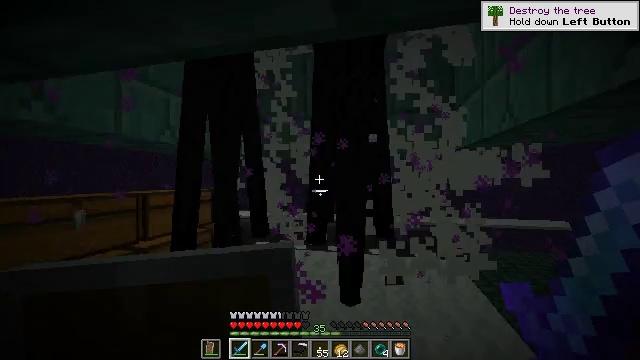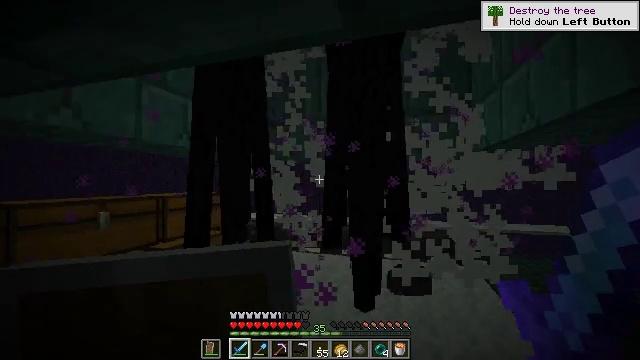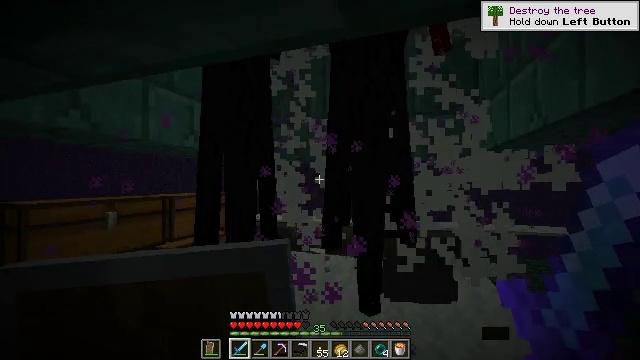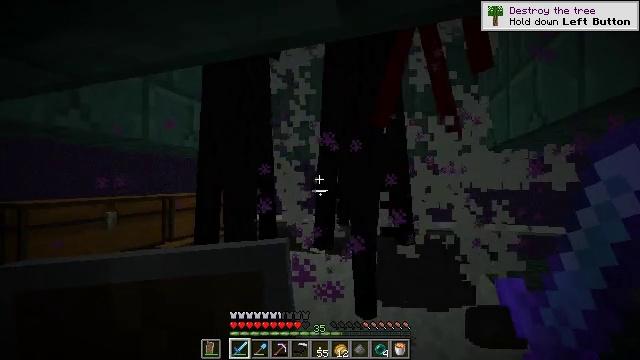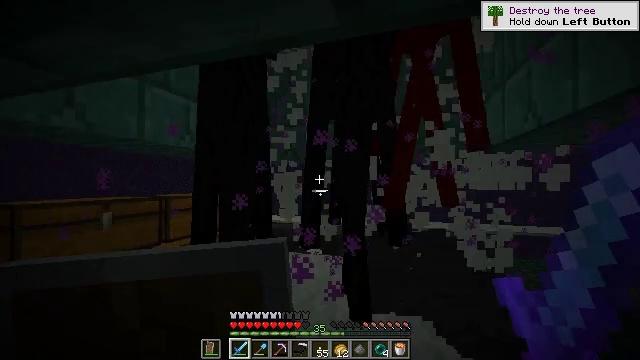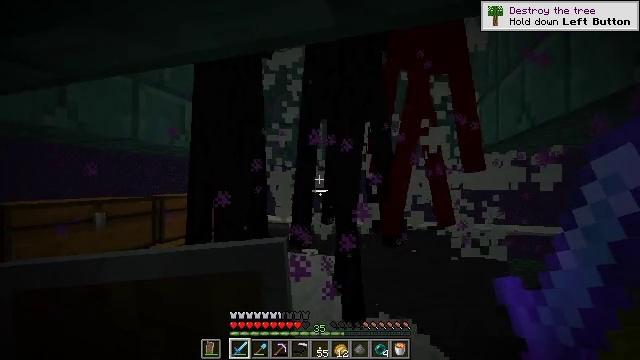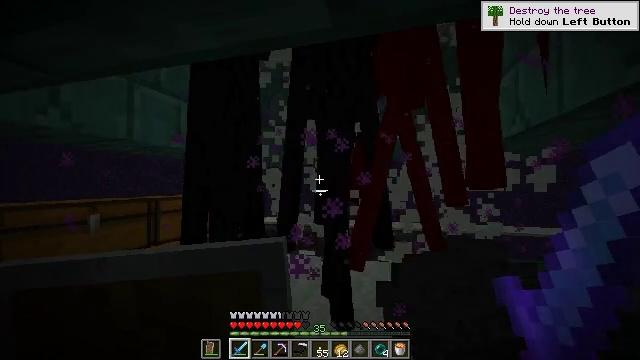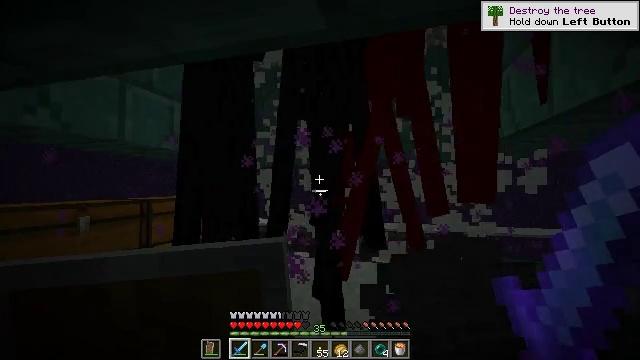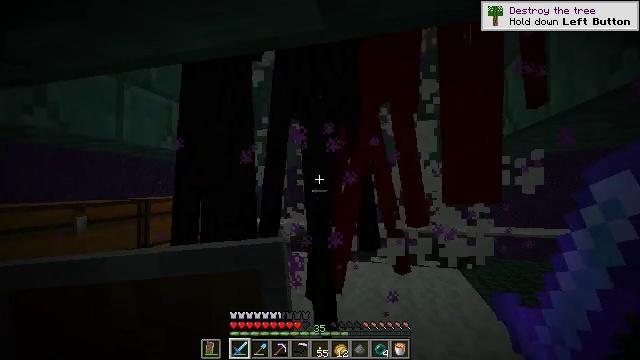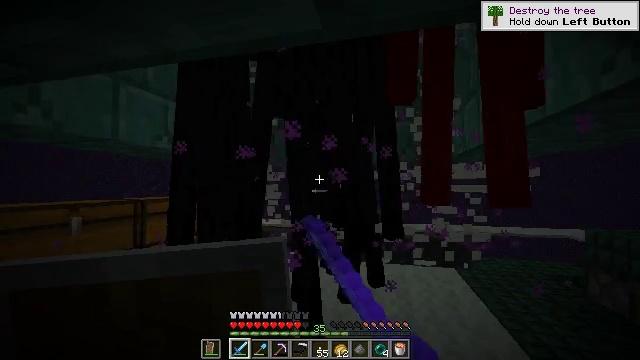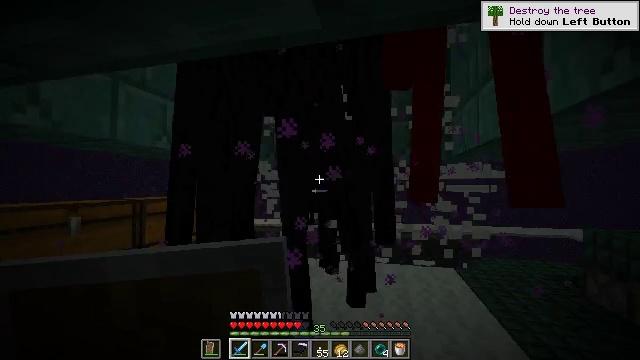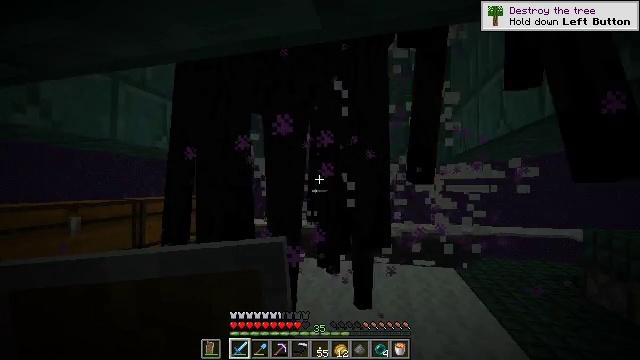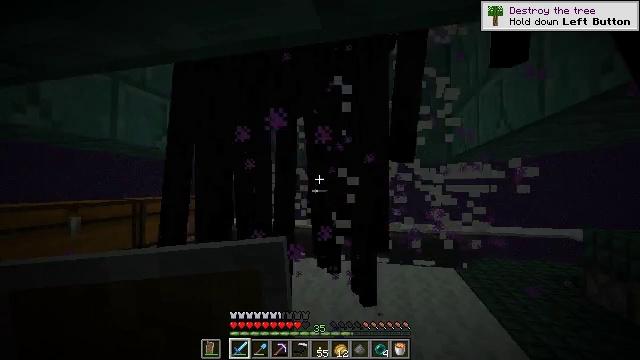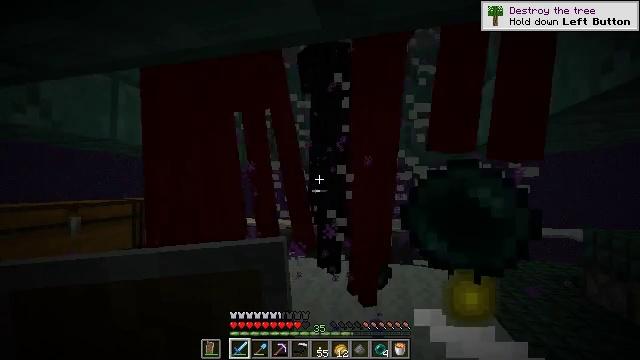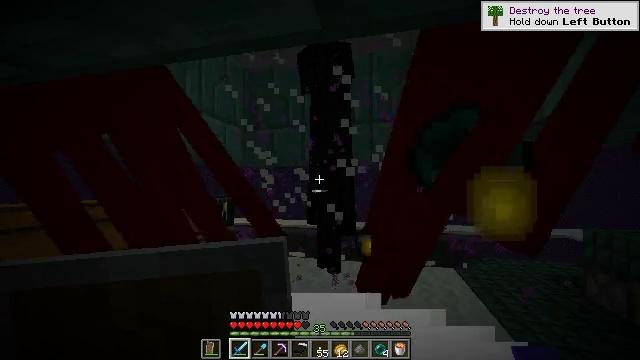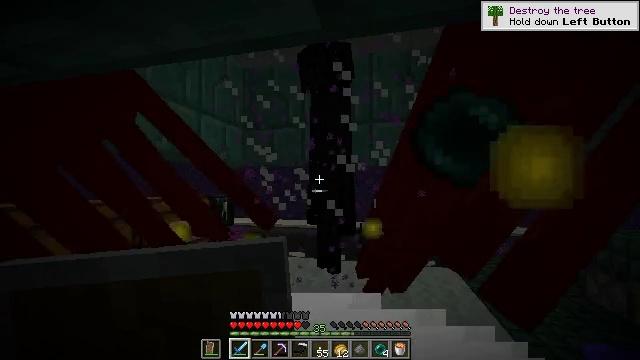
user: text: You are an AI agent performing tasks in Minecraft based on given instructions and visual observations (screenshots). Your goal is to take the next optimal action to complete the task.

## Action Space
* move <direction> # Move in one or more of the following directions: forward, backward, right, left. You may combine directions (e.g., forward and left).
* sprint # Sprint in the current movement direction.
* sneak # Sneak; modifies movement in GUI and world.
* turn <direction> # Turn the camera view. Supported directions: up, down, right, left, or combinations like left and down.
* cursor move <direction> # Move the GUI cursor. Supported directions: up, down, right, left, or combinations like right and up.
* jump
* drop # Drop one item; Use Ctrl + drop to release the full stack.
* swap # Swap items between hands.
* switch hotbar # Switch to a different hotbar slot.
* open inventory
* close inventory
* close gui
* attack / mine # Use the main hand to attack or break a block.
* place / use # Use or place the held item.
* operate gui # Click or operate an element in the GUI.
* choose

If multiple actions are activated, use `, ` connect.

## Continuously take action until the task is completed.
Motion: motion action
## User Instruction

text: Kill an enderman.
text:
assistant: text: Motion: turn left
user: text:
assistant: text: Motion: turn left
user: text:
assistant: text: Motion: no_op
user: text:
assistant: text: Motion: no_op
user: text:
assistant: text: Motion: no_op
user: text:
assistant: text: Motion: no_op
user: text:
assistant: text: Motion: turn right
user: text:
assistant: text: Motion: attack / mine
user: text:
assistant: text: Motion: attack / mine
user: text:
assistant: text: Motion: attack / mine
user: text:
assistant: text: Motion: attack / mine
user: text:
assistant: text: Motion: no_op
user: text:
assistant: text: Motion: no_op
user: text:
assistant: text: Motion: no_op
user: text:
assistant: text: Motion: no_op
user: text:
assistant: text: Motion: no_op
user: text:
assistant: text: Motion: no_op
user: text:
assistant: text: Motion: no_op
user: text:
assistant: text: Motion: no_op
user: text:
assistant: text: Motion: no_op
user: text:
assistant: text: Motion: no_op
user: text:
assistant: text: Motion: no_op
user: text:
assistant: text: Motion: no_op
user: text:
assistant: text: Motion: no_op
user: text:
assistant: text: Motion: no_op
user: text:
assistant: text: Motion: no_op
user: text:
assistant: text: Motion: no_op
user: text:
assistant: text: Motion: no_op
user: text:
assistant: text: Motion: no_op
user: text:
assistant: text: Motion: no_op